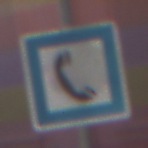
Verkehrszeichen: Fernsprecher
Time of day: MorningAfternoon
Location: Outdoor (Special)
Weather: PartlyCloudy
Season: NotSpecified
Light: Natural